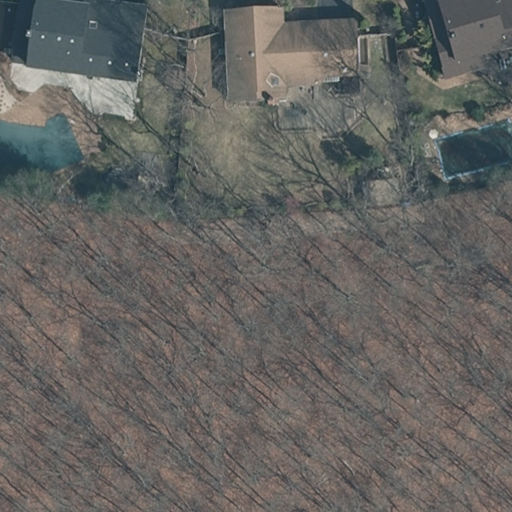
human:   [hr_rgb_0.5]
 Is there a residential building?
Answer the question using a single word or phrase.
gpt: yes

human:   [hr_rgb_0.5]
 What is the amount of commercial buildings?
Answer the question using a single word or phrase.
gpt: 0

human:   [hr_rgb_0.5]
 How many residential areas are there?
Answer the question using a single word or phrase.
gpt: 1

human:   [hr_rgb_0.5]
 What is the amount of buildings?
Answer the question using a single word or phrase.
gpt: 3

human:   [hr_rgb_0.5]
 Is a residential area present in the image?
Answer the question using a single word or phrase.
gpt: yes

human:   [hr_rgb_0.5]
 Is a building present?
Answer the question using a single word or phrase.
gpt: yes

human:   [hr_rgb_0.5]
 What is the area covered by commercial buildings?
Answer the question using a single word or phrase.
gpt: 0m2

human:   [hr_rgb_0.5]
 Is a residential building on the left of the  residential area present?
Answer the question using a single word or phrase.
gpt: yes

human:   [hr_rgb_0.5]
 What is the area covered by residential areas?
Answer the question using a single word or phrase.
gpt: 7987m2

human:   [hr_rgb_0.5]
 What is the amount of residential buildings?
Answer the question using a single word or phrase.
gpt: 3

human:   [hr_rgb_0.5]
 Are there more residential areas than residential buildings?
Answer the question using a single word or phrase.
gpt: no

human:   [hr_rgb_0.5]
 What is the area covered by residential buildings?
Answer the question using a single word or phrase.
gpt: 518m2

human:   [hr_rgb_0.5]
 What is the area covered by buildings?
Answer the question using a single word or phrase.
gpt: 518m2

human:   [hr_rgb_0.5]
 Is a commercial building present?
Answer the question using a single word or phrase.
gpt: no

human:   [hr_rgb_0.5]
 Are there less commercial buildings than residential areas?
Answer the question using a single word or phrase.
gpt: yes

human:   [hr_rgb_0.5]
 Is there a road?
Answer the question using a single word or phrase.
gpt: no

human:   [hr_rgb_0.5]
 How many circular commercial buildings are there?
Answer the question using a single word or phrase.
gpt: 0

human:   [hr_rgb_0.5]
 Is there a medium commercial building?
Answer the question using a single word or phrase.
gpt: no

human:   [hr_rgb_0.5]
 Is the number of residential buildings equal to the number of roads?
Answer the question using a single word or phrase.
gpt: no

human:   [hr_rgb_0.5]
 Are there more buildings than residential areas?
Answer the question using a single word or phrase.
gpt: yes

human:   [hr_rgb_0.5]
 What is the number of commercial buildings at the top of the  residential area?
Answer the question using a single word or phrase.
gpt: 0

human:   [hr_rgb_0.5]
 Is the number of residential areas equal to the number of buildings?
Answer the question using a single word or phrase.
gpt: no

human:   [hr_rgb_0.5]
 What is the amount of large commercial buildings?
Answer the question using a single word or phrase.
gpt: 0

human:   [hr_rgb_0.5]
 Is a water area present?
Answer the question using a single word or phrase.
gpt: no

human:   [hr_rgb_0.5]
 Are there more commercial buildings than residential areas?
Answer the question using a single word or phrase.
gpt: no

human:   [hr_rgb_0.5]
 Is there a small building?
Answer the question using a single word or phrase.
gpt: yes

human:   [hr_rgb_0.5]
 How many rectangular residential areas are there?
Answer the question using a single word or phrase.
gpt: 1

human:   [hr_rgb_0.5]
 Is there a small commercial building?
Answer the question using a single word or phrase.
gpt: no

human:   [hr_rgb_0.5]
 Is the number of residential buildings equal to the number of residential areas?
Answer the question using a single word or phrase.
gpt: no

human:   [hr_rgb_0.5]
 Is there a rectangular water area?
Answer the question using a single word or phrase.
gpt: no

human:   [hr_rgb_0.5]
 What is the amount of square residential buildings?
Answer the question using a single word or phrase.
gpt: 0

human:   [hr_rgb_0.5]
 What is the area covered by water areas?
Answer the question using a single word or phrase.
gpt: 0m2

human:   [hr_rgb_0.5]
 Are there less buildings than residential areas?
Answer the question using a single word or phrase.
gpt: no

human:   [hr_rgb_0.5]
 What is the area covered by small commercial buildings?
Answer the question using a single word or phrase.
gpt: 0m2

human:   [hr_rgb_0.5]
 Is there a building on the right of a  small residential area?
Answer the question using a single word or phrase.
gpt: no

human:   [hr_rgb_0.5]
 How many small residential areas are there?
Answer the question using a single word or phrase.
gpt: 0

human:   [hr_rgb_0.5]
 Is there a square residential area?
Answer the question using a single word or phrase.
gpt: no

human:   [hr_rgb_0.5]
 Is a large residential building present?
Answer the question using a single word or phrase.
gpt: no

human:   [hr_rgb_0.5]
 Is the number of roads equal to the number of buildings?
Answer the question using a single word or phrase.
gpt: no

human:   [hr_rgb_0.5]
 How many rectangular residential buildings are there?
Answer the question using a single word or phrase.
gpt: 2

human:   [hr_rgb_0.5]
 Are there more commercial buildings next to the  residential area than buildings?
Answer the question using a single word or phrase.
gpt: no

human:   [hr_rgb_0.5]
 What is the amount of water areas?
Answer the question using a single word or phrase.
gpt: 0

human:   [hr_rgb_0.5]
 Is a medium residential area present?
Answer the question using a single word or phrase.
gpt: no

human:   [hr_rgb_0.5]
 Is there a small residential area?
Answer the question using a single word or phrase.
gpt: no

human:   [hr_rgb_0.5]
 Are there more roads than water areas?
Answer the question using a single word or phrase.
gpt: no

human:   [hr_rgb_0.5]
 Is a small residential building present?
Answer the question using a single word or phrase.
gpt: yes

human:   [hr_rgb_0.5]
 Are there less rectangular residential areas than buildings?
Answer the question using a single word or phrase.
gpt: yes

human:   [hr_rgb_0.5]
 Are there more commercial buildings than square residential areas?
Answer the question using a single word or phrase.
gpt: no

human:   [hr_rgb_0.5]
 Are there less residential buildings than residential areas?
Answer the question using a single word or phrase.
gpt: no

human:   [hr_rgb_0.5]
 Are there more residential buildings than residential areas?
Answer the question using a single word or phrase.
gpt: yes

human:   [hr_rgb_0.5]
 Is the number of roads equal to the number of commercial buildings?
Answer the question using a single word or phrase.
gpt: yes

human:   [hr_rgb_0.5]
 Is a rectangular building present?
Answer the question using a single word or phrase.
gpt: yes

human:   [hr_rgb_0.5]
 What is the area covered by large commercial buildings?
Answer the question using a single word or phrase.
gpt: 0m2

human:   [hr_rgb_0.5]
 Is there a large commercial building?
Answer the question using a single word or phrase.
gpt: no

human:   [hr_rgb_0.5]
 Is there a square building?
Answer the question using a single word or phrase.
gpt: no

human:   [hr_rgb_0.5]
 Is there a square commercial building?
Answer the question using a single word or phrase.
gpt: no

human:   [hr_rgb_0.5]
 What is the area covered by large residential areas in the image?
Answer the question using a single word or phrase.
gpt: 7987m2

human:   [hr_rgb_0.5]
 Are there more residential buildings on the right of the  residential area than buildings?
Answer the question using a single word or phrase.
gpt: no

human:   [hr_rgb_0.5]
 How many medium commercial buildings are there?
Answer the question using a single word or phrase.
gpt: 0

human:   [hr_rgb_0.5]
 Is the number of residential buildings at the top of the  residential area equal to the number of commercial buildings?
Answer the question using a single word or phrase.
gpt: yes

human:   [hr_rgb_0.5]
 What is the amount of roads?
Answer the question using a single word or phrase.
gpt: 0

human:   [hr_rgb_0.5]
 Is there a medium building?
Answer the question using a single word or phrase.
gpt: yes

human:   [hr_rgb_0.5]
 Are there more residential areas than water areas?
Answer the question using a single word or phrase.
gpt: yes

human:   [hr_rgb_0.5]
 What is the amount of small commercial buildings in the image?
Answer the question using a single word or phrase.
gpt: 0